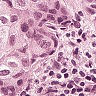
Metastatic tissue present: yes